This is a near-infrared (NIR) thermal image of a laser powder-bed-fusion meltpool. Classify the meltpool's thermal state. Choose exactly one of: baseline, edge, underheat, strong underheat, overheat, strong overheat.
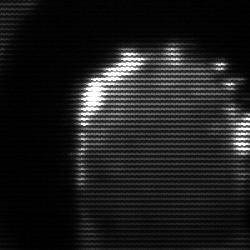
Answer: baseline